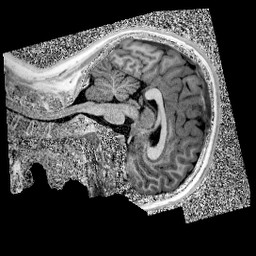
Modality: UNIT1
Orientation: sagittal
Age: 12
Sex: female
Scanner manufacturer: siemens
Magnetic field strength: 3 T
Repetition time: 4 s
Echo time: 0.00299 s